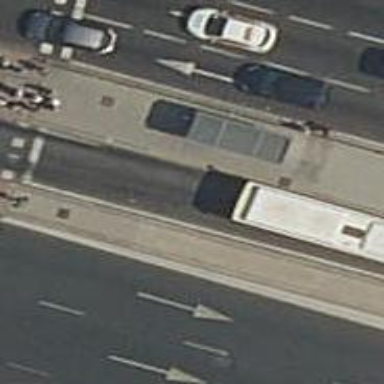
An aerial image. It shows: Bus stop with sheltered platform for public transport.